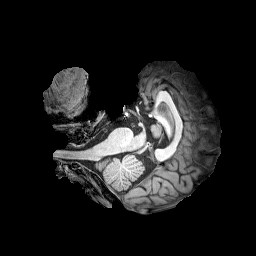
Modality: T1w
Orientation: axial
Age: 46
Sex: female
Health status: healthy